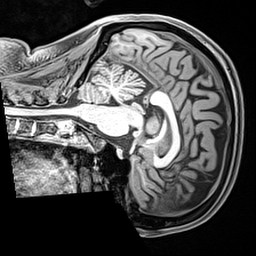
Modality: T1w
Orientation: sagittal
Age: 42
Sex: female
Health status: healthy
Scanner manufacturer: siemens
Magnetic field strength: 3 T
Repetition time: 2.4 s
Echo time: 0.00217 s